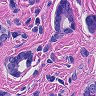
Metastatic tissue present: yes